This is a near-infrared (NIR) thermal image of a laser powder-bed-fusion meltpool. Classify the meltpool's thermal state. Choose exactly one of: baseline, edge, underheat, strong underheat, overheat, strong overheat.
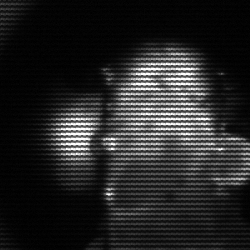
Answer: strong underheat